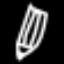
Label: pencil